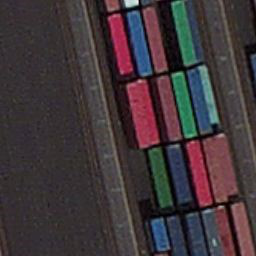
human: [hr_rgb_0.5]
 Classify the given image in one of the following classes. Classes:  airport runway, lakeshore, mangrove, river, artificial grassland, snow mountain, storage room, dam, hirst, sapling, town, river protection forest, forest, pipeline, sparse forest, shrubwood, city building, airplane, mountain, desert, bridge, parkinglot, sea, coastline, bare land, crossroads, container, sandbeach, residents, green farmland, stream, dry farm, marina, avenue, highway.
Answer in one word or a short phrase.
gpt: container